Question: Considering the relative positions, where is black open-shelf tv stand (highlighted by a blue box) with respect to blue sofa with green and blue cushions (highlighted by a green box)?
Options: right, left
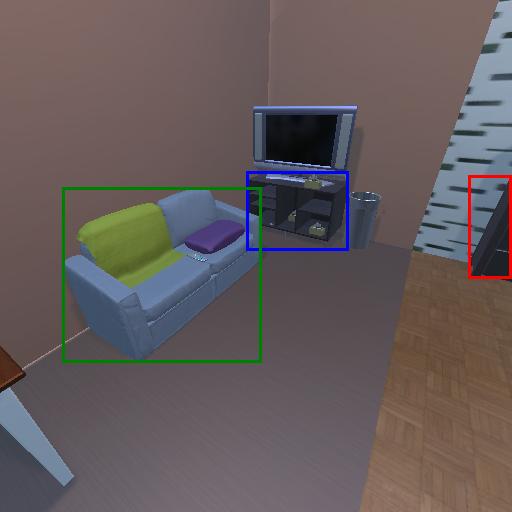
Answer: right